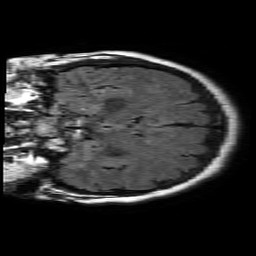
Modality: FLAIR
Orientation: coronal
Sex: female
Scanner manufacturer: philips
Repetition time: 11 s
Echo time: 0.125 s